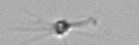
Label: Calciopappus